I will show an image sequence of human cooking. I have annotated the images with numbered circles. Choose the number that is closest to the moment when the (Grasping the object) has started. You are a five-time world champion in this game. Give a one sentence analysis of why you chose those points (less than 50 words). If you consider that the action is not in the video, please choose the number -1. Provide your answer at the end in a json file of this format: {"points": []}
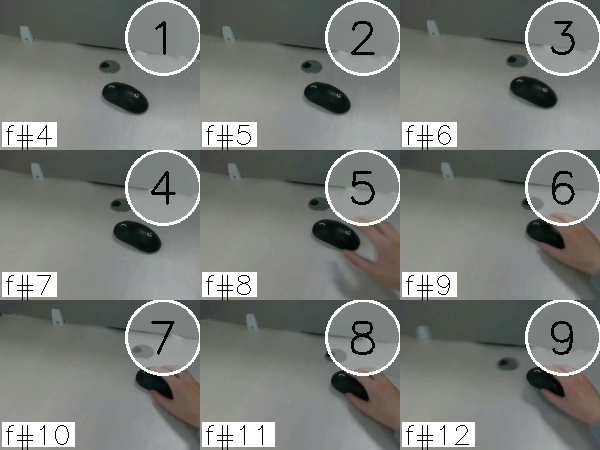
Frame 7 shows the clearest moment of hand-object contact.
{"points": [7]}